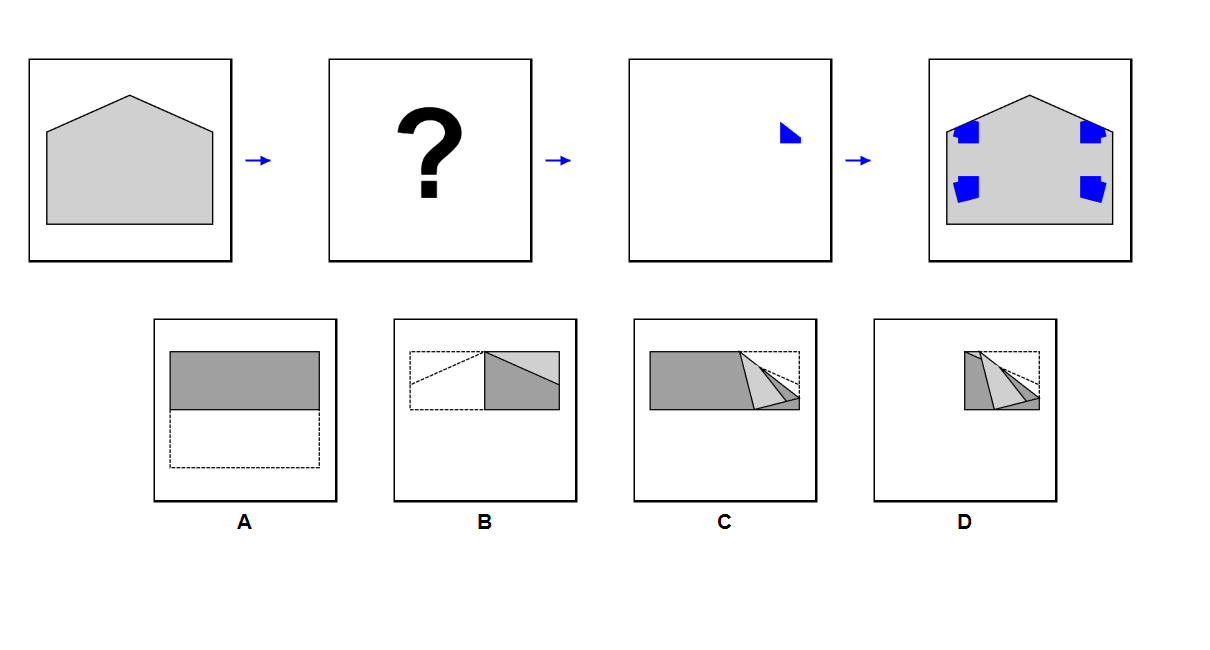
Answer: C